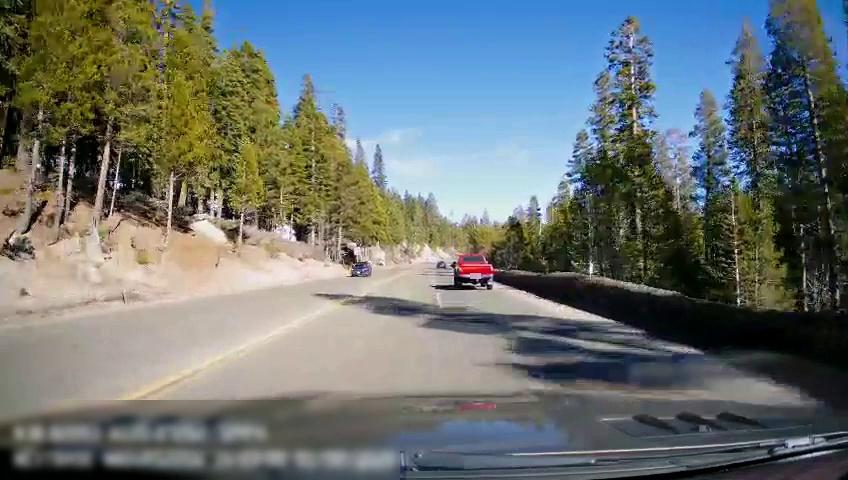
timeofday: Day
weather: Sunny
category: Drivable Space
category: Vehicles | Car
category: Vehicles | Car
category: Vehicles | Truck
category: Lanes | Opposite Lane
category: Lanes | Opposite Lane
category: Lanes | Current Lane
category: Lanes | Current Lane